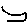
Label: moon